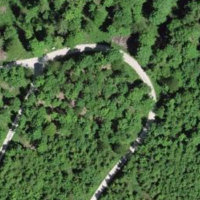
EUNIS habitat code: 41
Species observed at this site:
Clinopodium vulgare